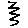
Label: zigzag